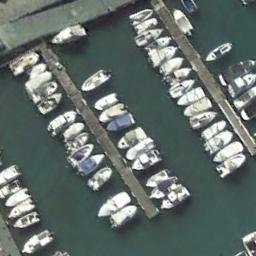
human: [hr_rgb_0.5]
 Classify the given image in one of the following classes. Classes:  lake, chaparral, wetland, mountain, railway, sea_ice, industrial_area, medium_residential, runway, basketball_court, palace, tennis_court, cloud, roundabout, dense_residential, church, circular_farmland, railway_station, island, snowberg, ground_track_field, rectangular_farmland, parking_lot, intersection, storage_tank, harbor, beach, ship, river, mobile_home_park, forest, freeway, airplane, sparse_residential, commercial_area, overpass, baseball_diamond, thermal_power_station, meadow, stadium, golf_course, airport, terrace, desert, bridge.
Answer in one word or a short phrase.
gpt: harbor